Field crop: maize
Growth stage: 1
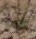
Species: salsola